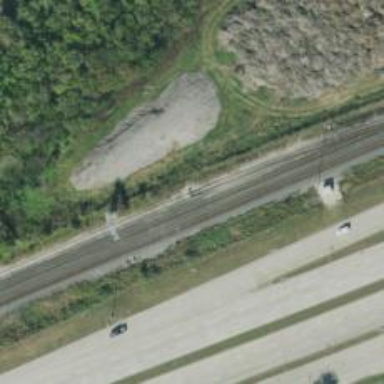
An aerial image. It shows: Trap point on the railway for derailing purposes.